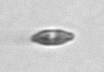
Label: pennate